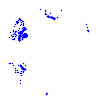
Particle: electron